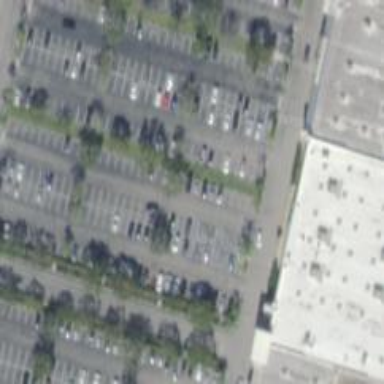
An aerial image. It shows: Parking space.